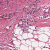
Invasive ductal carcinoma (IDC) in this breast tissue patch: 0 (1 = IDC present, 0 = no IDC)